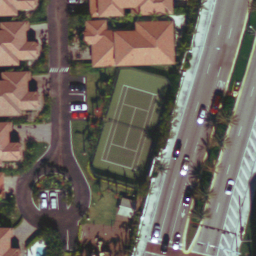
Label: tennis court